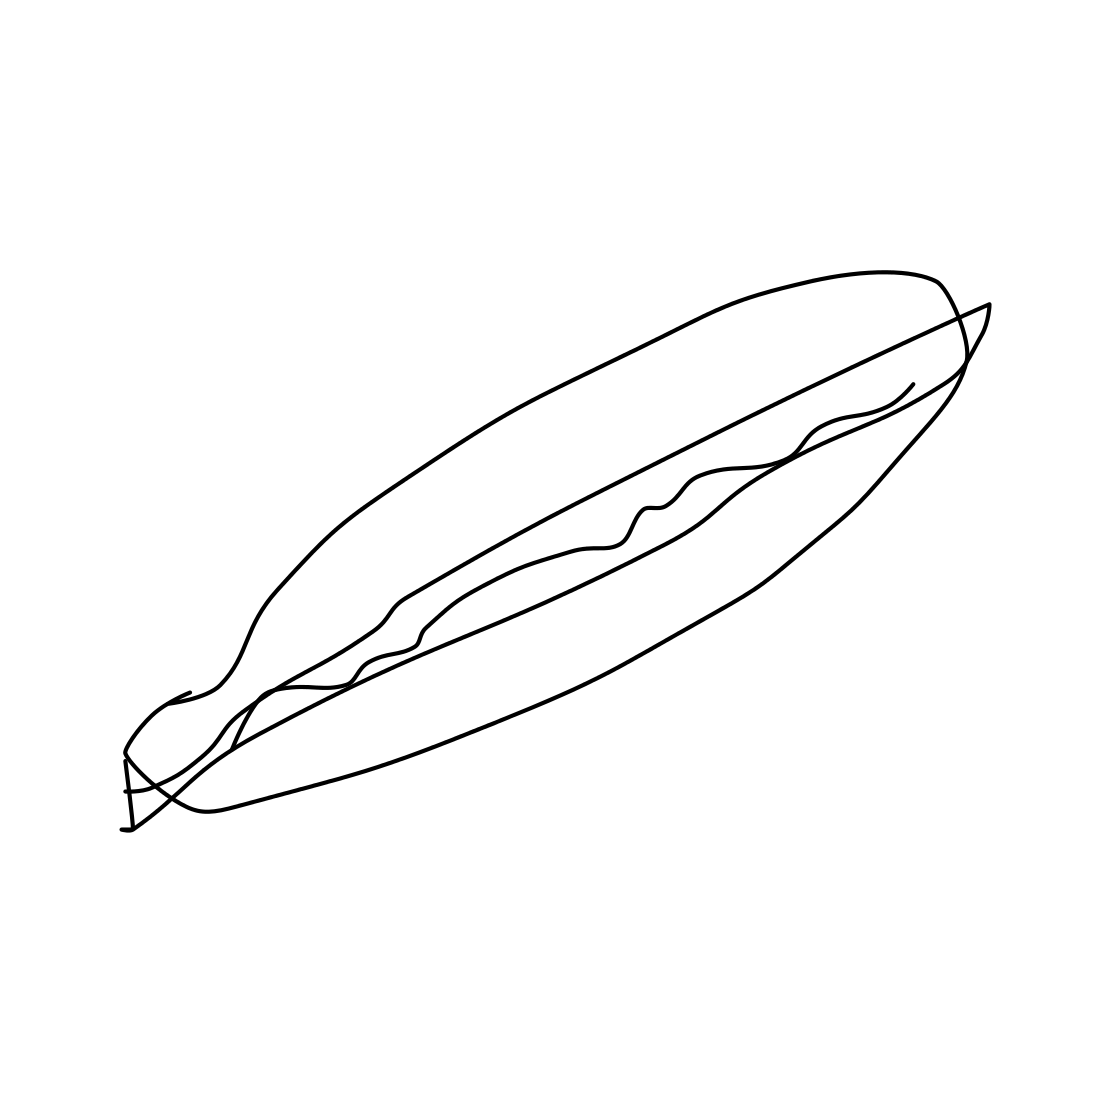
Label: hot-dog